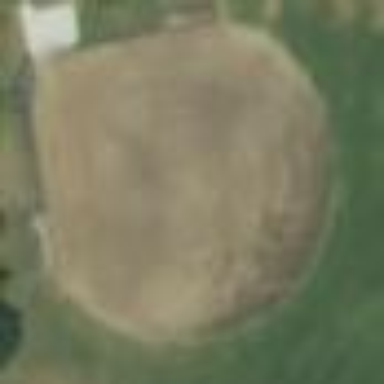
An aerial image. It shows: Baseball pitch for leisure and sports activities.